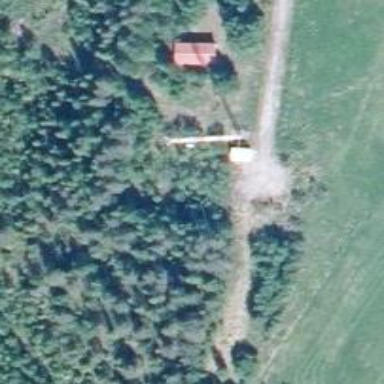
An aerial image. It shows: Man-made mast used for communication purposes.